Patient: sex F, age 51
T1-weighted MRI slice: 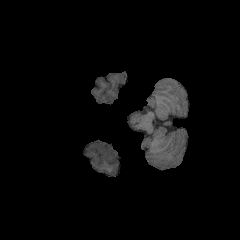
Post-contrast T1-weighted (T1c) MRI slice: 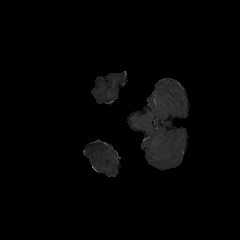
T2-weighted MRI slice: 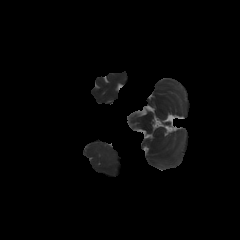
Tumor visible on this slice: yes
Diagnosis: Glioblastoma, IDH-wildtype
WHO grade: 4